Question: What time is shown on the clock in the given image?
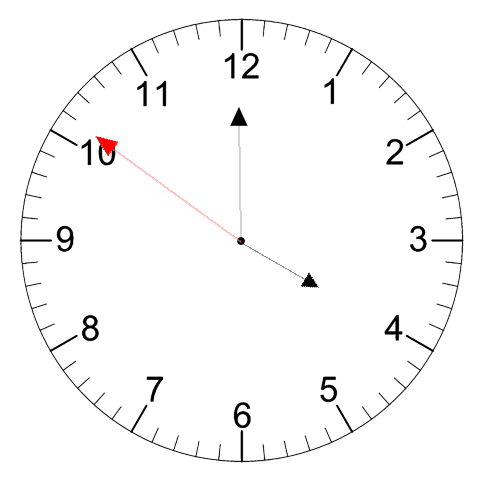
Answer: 03:59:51